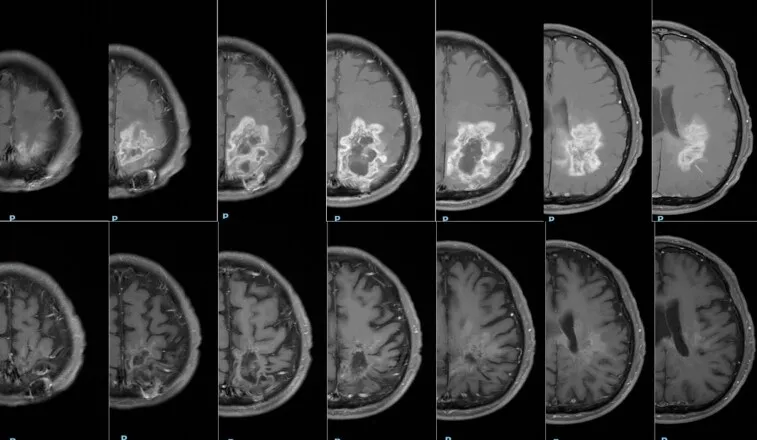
MRI axial images T1 + gadolinium contrast. Top: Baseline: imaging; Bottom: after 6 cycles pemetrexed-bevacizumab-candesartan: 5 months later. The follow-up study shows marked decrease in contrast enhancement and regression of disease.
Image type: radiology (mri)